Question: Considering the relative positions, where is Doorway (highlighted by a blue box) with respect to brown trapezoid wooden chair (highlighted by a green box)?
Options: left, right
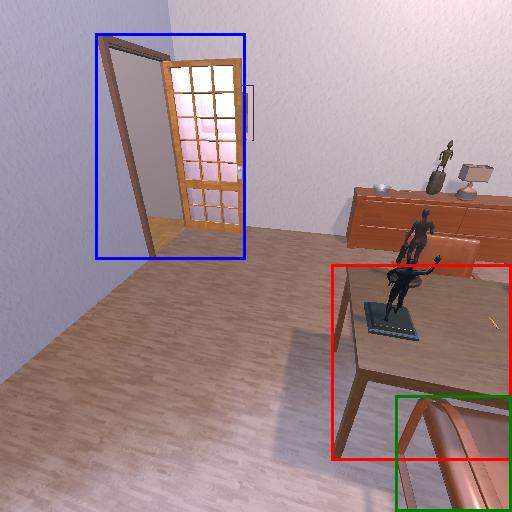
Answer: left